Aerial crown-view tile of a tropical tree (Barro Colorado Island, Panama), acquired 20240918:
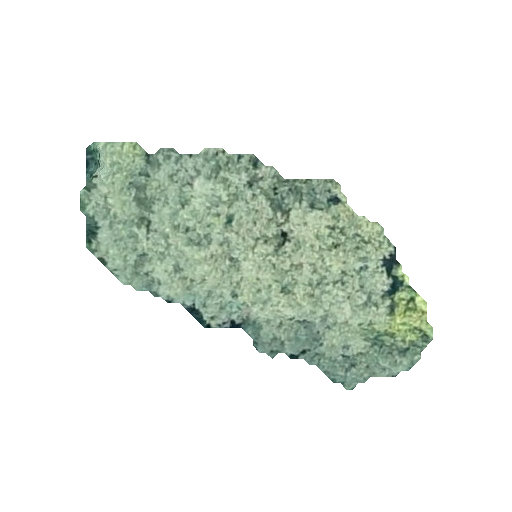
Species: Apeiba tibourbou
GBIF accepted scientific name: Apeiba tibourbou
Crown area: 82.457 m²